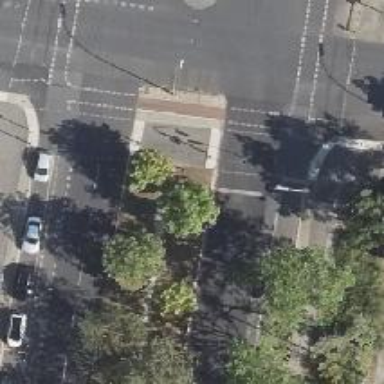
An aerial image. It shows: Road with traffic signals.